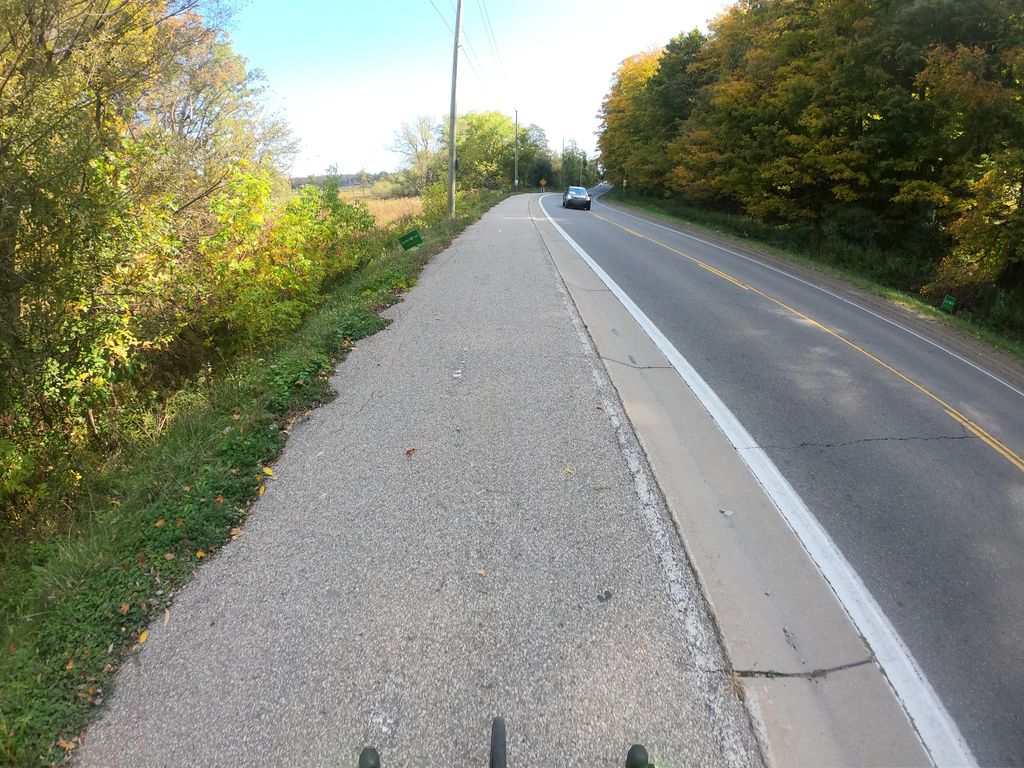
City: kitchener-waterloo